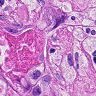
Metastatic tissue present: yes